Aerial crown-view tile of a tropical tree (Barro Colorado Island, Panama), acquired 20250217:
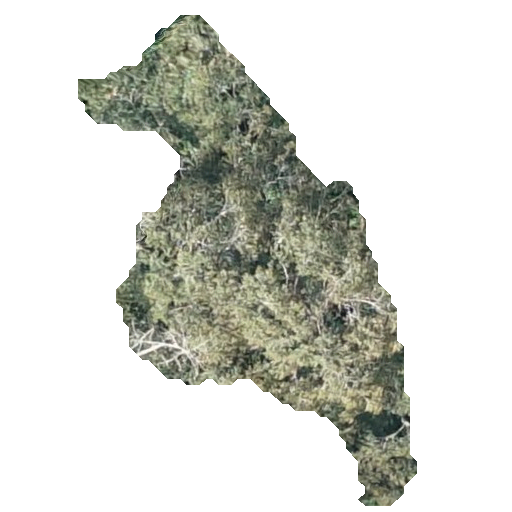
Species: Luehea seemannii
GBIF accepted scientific name: Luehea seemannii
Crown area: 114.891 m²